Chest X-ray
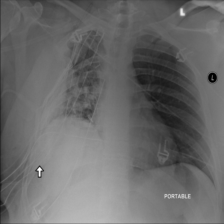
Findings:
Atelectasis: negative
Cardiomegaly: negative
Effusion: negative
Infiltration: negative
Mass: negative
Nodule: negative
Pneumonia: negative
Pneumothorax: negative
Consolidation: negative
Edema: negative
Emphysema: negative
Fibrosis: negative
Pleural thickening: negative
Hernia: negative